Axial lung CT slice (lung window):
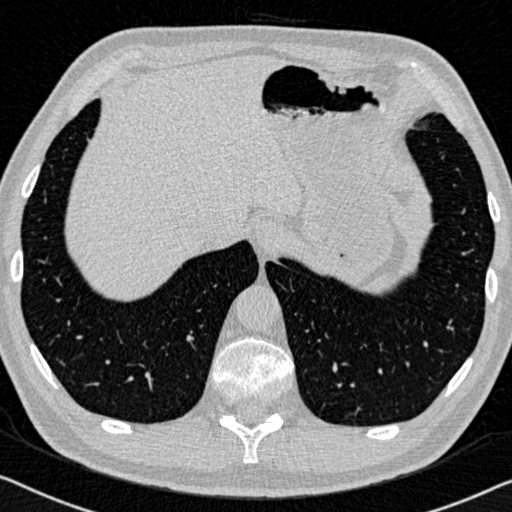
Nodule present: no